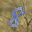
Label: 8